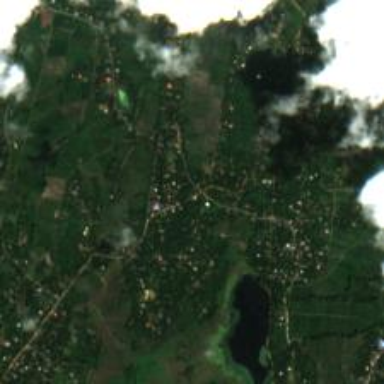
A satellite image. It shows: Village.